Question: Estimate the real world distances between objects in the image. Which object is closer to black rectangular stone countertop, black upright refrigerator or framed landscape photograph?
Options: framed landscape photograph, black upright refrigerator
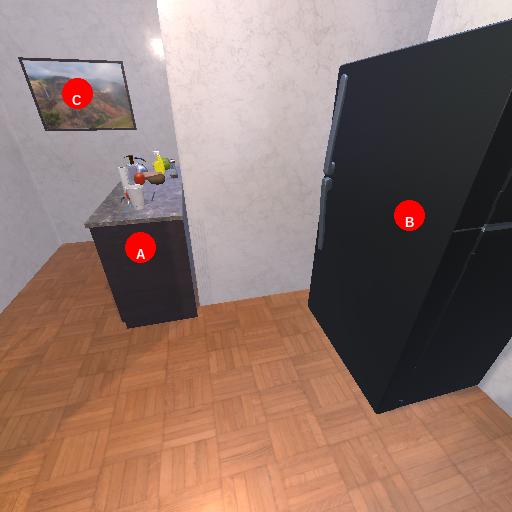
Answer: framed landscape photograph